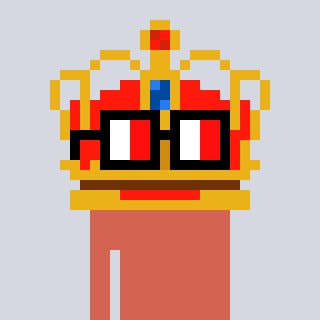
a pixel art character with square glasses with black frames and red eyes, a crown-shaped head and a peachy-colored body on a cool background